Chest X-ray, AP view. Patient: 33 years old, sex M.
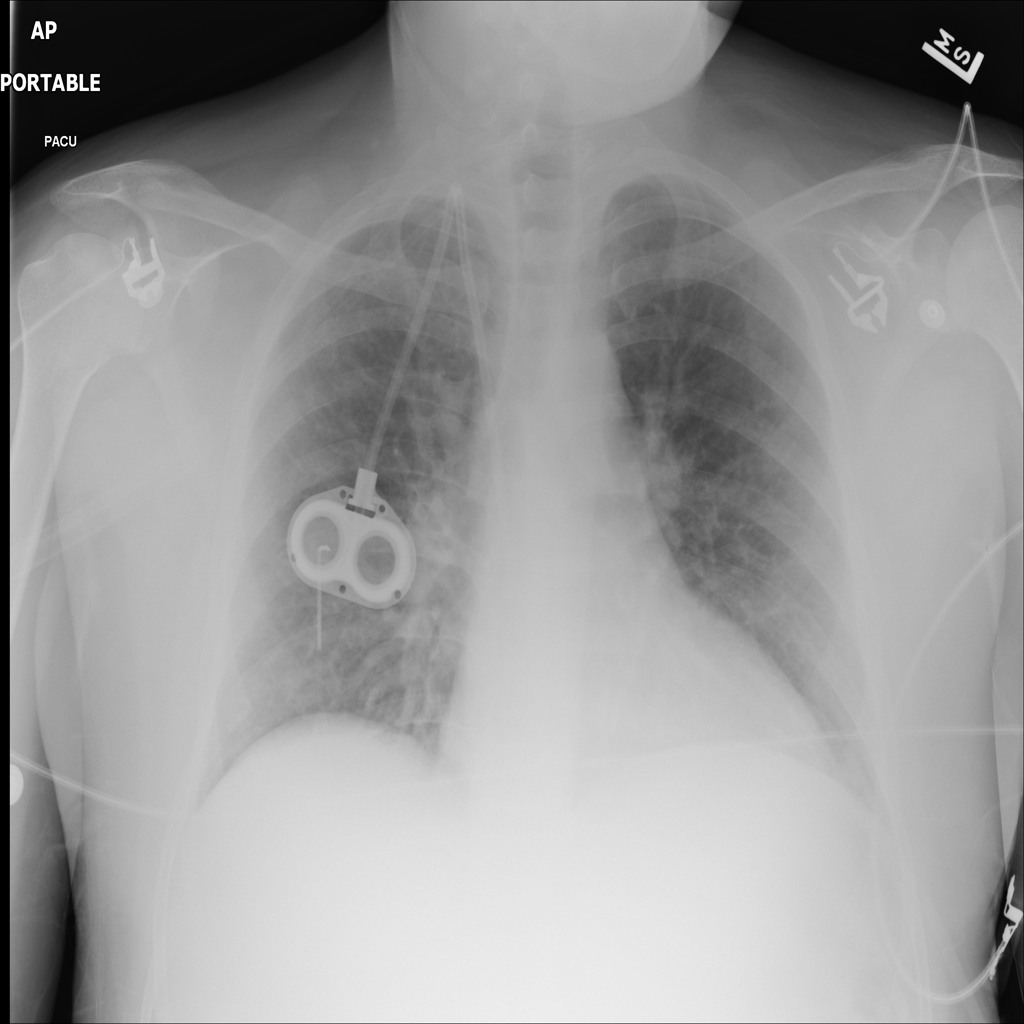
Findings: No Finding